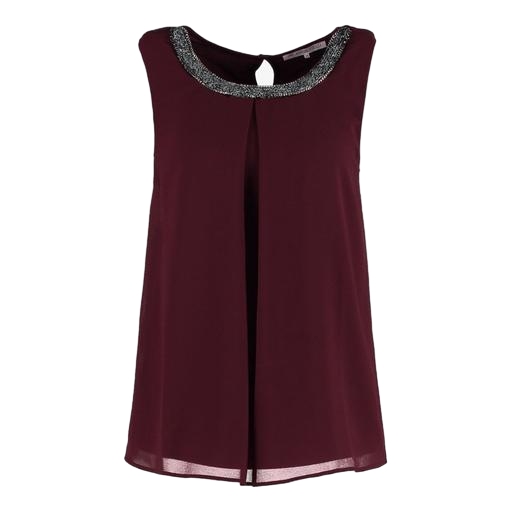
purple plus size georgette sleeveless blouse, purple pleated-front georgette top, sleeveless keyhole shirt, white background